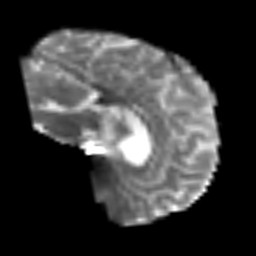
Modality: T2w
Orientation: sagittal
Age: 41
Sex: male
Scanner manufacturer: siemens
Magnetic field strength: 3 T
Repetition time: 3.2 s
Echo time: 0.081 s